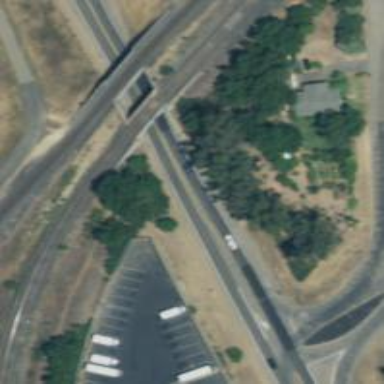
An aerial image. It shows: Expressway with asphalt surface categorized as trunk highway.